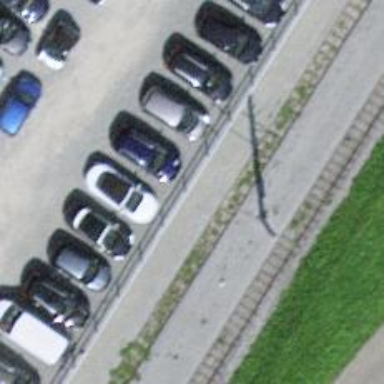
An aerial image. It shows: Abandoned railway yard with electrified contact line.Only one track is present in the yard.